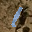
Label: 1